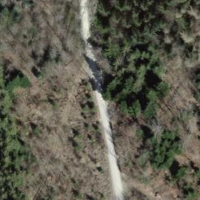
EUNIS habitat code: 43
Species observed at this site:
Prunus padus